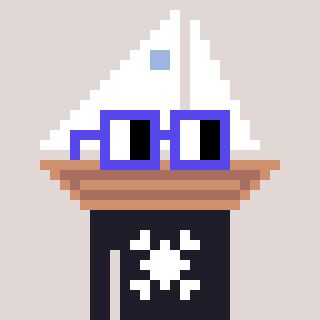
a pixel art character with square blue glasses, a sailboat-shaped head and a grayscale-colored body on a warm background